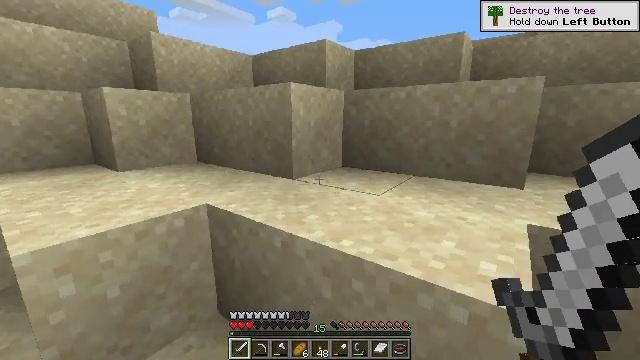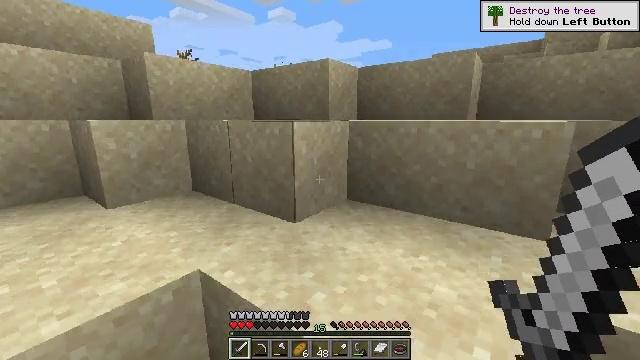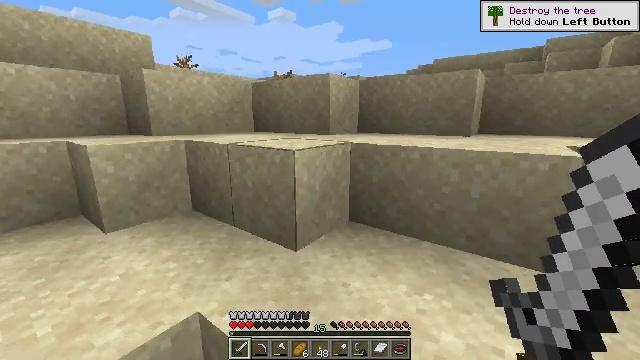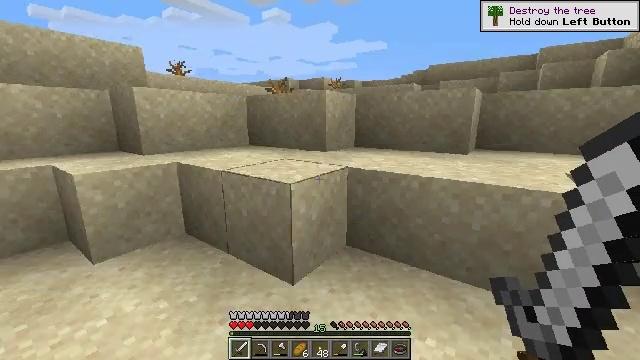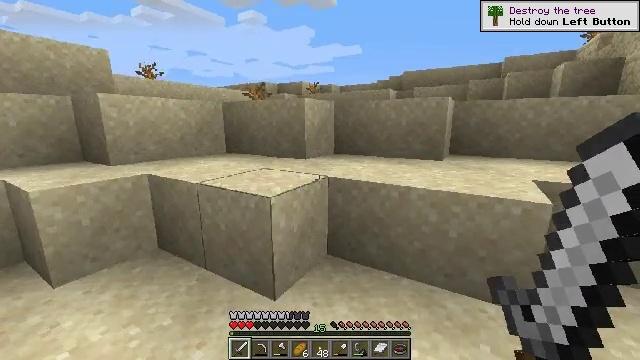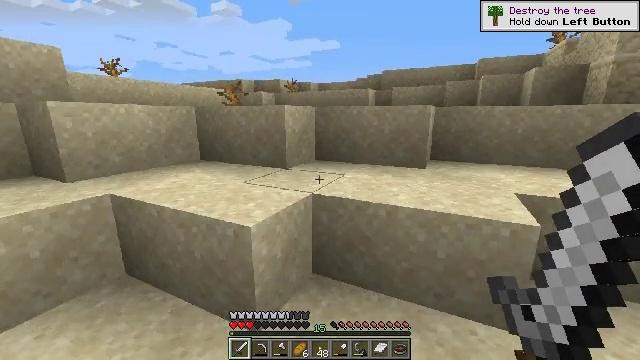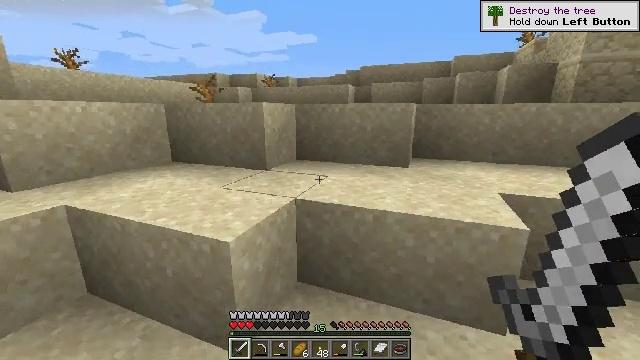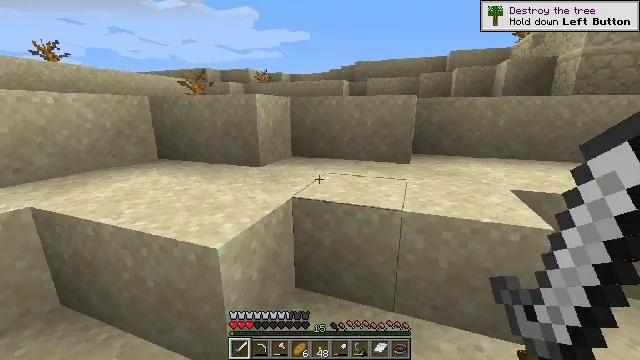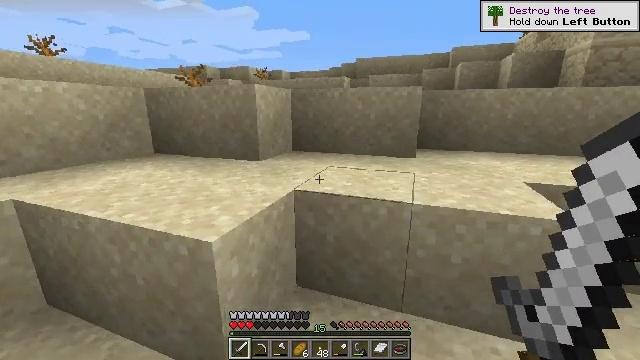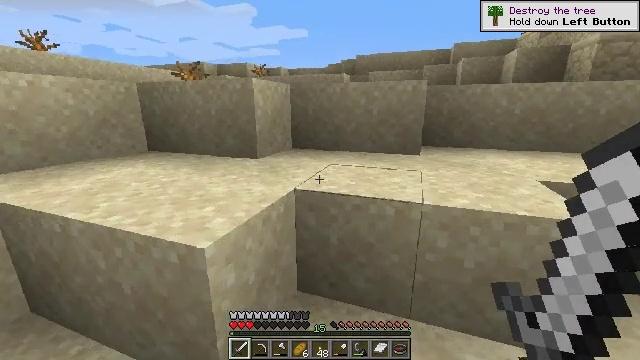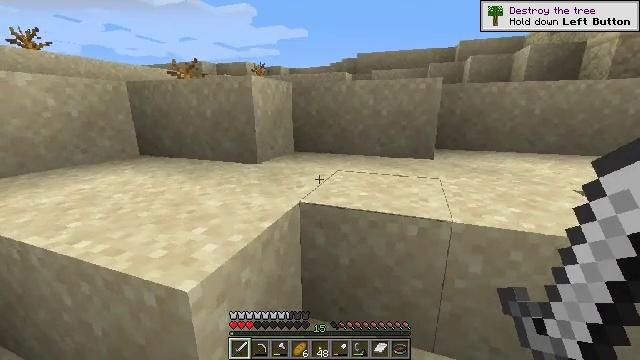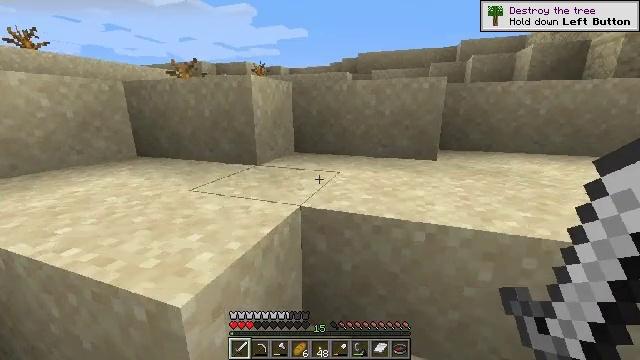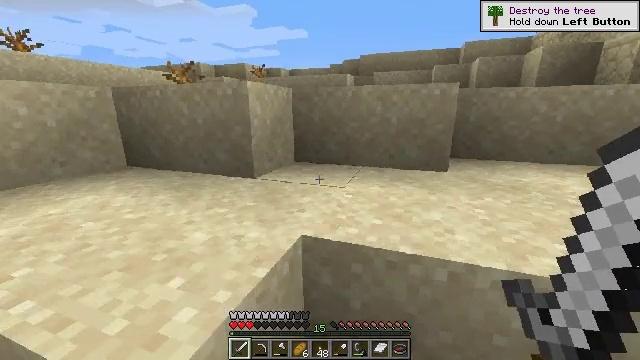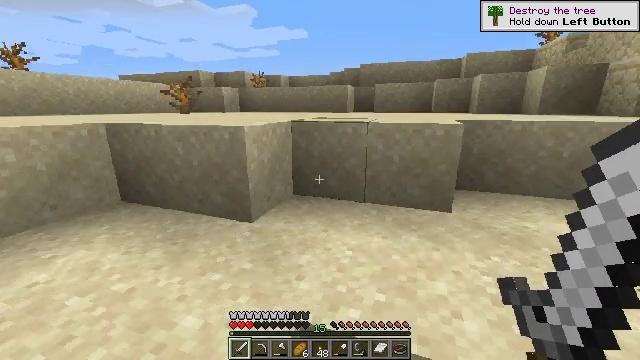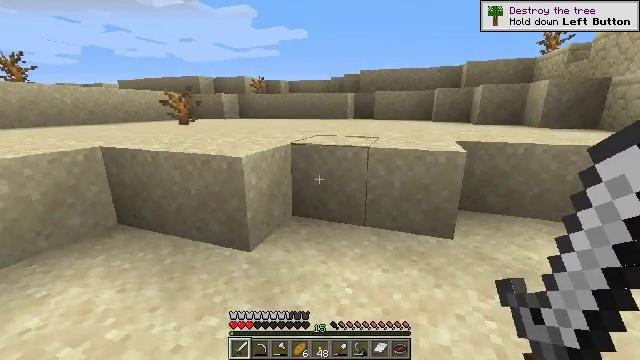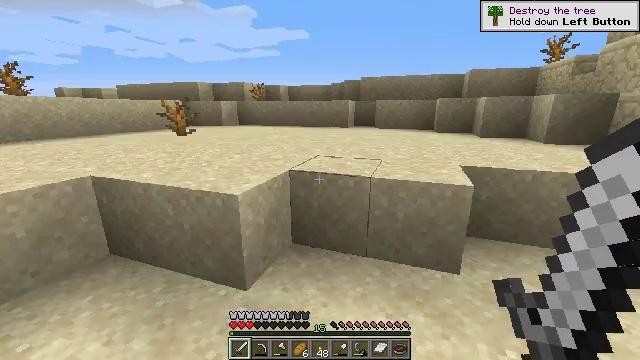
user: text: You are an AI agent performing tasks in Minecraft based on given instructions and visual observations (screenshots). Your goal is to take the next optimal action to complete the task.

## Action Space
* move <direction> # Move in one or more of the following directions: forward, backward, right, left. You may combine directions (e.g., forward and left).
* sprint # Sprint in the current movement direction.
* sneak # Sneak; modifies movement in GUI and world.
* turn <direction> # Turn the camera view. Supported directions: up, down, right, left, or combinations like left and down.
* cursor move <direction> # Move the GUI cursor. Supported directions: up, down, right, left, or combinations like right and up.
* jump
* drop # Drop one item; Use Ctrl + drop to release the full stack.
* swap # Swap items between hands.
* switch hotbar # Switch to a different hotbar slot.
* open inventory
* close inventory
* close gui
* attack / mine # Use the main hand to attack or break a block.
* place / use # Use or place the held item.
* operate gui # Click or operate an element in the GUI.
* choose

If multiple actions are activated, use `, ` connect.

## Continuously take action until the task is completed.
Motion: motion action
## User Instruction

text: Collect the dead bush from dry areas.
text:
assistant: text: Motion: move forward, jump
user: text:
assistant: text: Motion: move forward, jump
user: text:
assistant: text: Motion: move forward, turn right, jump
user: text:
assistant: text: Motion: move forward, turn right, jump
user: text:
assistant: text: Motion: move forward, turn right and down, jump
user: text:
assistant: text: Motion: move forward, turn right and down
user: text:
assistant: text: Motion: move forward, turn right
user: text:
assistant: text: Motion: move forward
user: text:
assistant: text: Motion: move forward
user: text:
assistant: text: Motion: move forward
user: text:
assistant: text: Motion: move forward
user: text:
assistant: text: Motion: move forward, jump
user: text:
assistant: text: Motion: move forward, jump
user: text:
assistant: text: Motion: move forward, jump
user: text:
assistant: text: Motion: move forward, jump
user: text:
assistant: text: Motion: move forward, jump
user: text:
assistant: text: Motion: move forward
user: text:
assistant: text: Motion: move forward
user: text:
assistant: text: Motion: move forward
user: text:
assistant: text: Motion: move forward
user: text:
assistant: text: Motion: move forward
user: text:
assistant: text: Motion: move forward, turn right and up
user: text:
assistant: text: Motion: move forward, turn right and up, jump
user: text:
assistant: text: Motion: move forward, turn right, jump
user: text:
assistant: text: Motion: move forward, turn right, jump
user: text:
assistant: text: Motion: move forward, jump
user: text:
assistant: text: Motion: move forward, jump
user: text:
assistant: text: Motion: move forward
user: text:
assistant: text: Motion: move forward
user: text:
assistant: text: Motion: move forward, turn right